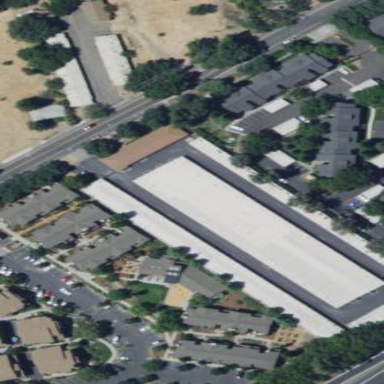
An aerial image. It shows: Group of garages.